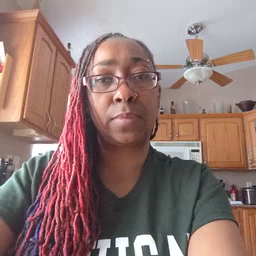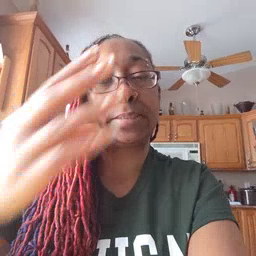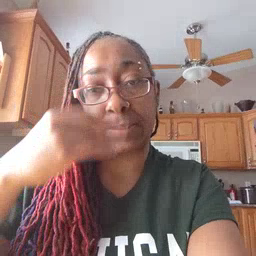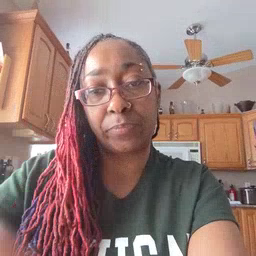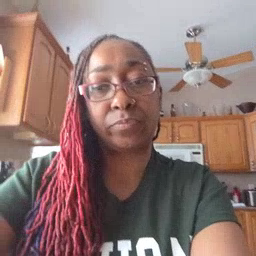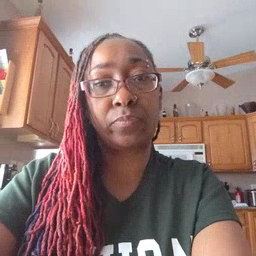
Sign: sleep